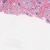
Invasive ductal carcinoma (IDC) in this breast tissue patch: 1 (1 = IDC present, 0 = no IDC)